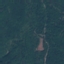
Land use / land cover: Forest